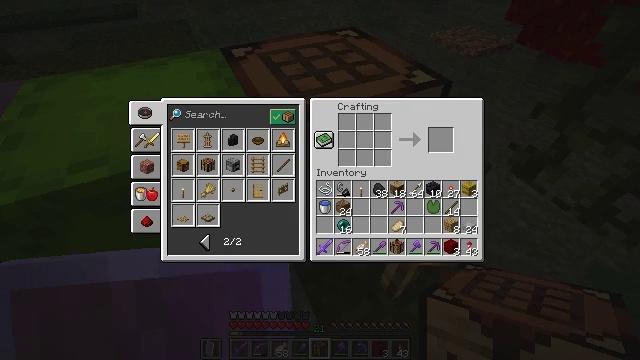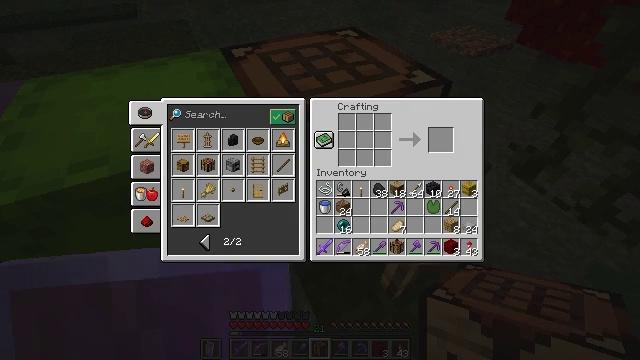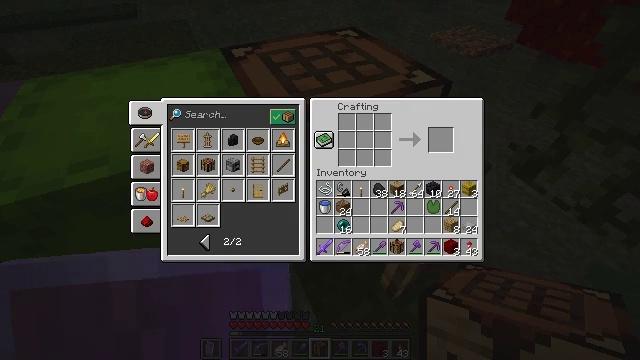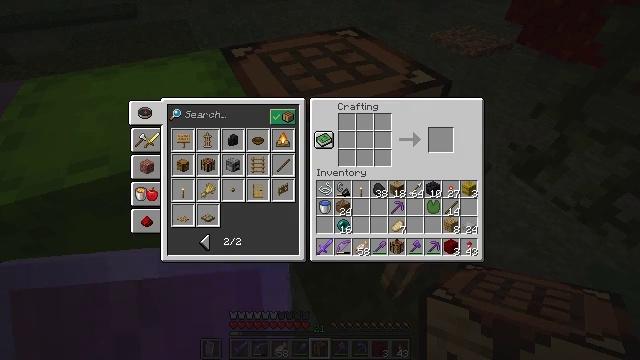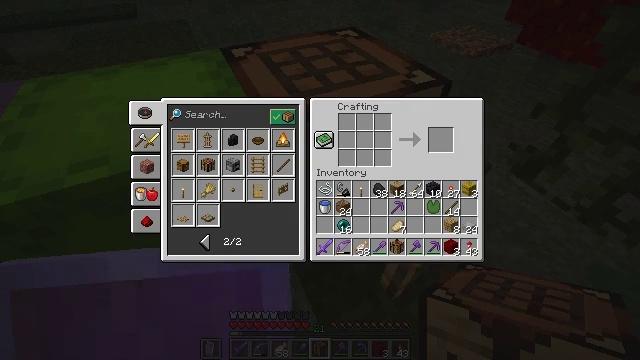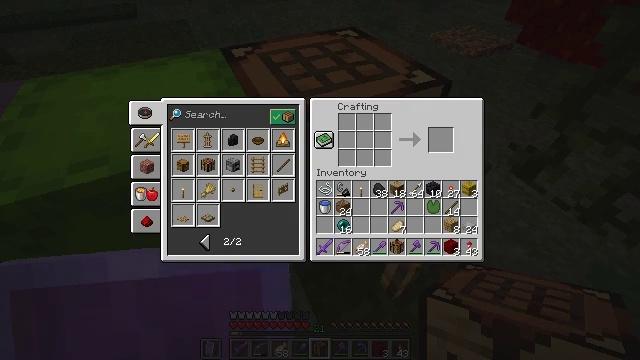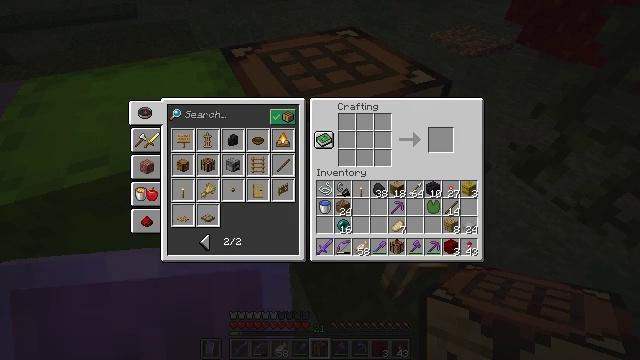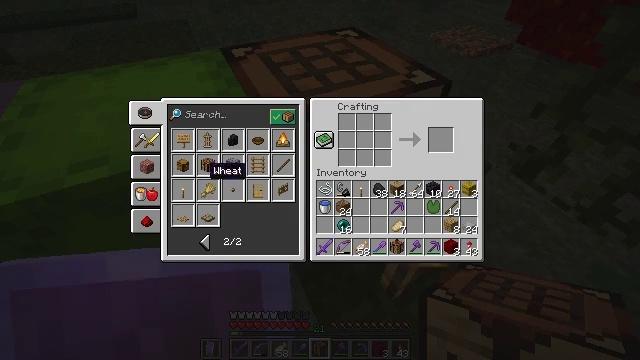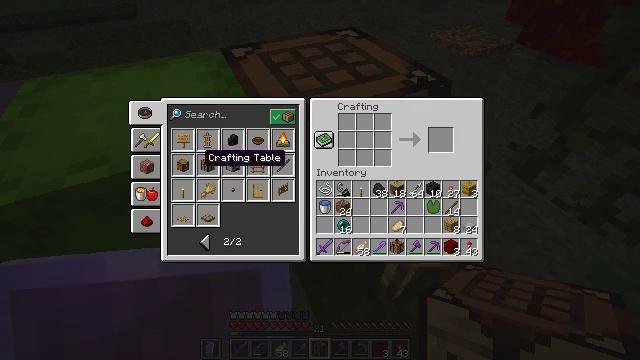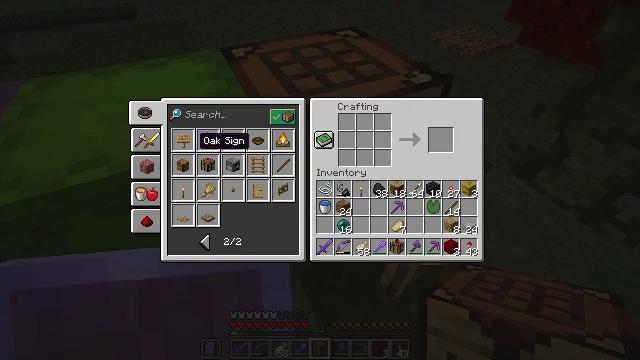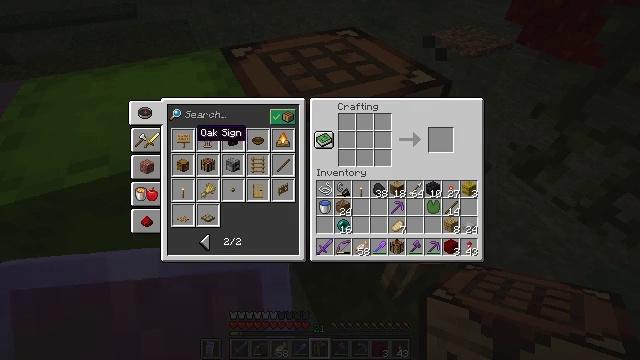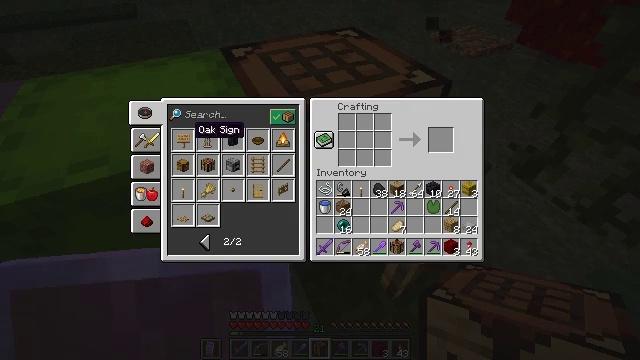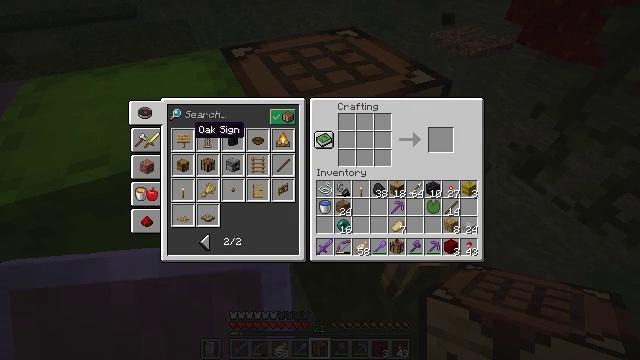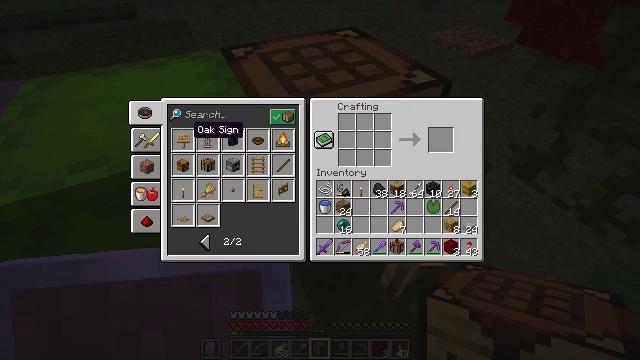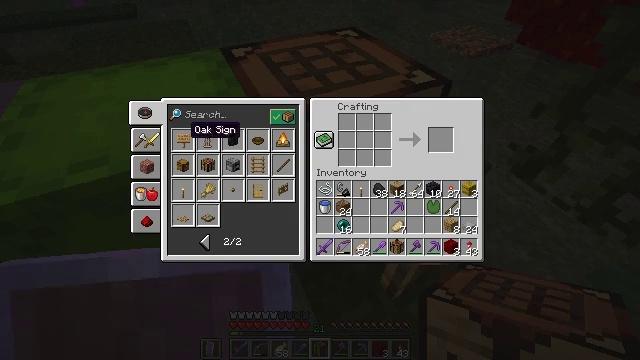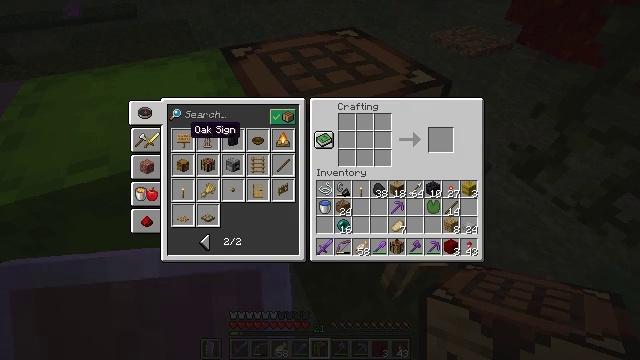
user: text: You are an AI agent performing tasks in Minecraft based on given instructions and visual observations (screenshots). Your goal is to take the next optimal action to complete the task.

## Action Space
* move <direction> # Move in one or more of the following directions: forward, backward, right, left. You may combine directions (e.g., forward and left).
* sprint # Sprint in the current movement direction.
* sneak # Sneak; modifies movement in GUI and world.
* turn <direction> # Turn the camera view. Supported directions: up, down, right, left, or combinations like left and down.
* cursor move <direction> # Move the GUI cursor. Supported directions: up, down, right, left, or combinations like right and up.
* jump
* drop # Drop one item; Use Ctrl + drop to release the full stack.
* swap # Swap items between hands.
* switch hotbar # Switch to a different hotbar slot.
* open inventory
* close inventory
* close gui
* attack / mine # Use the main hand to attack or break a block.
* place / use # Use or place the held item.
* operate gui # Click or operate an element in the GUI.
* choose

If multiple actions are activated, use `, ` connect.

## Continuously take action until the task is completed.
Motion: motion action
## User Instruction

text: Open the crafting table to make an oak sign.
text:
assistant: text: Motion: no_op
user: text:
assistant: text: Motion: no_op
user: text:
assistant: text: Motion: no_op
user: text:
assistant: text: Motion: no_op
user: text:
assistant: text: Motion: no_op
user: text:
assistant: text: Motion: turn left and up
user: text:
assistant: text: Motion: turn left and up
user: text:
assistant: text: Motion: turn up
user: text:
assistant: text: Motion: turn up
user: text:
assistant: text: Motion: turn up
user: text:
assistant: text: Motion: no_op
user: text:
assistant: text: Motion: no_op
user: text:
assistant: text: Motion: no_op
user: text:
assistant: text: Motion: no_op
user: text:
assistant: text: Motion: attack / mine
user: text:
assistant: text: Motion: attack / mine
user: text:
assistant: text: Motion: attack / mine
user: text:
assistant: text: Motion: turn right
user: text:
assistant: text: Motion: turn right
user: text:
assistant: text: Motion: turn right
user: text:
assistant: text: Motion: turn right
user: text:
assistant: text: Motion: turn right
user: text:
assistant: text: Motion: turn right
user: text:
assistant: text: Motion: no_op
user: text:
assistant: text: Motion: no_op
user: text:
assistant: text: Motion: no_op
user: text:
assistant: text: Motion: no_op
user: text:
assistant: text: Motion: turn left
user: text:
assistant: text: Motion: turn left
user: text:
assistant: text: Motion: no_op